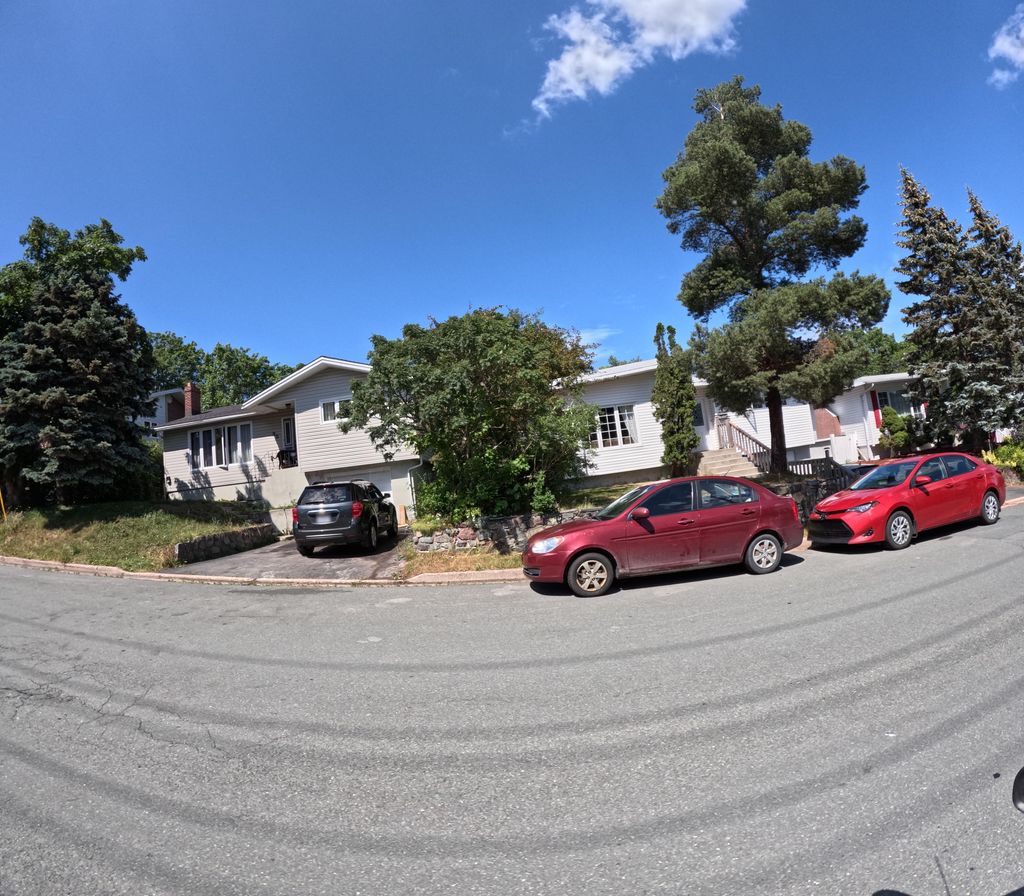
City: st_johns